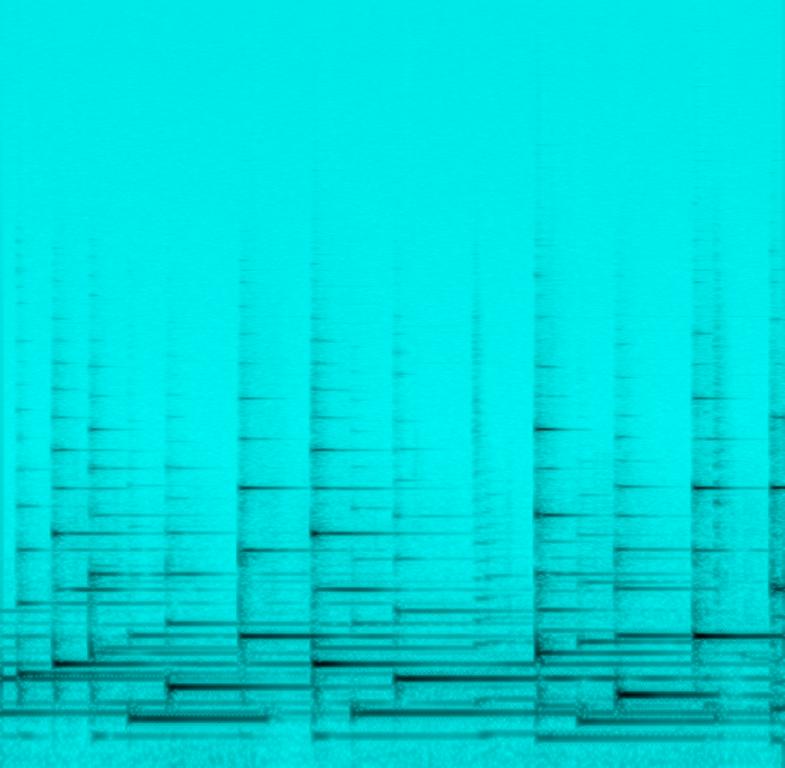
This song is played with a harp. It sounds mystic and calming. This song may be playing in a melancholic video game-scene.